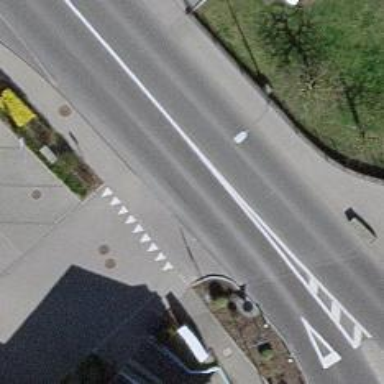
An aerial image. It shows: Unmarked crossing on the road.